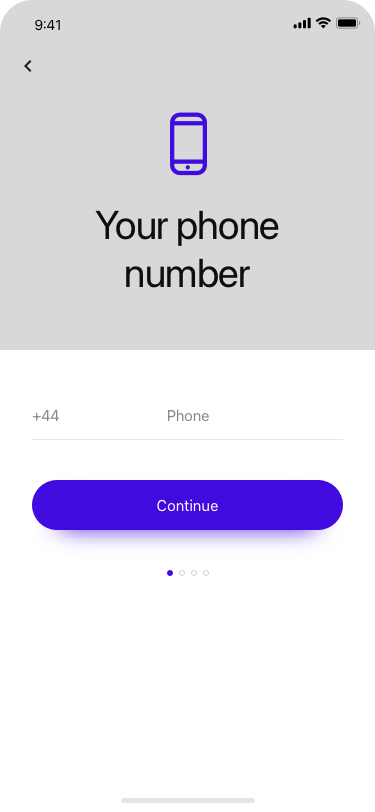
Text in this UI design:
Your phone number
Phone number
+44
Continue